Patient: sex M, age 66
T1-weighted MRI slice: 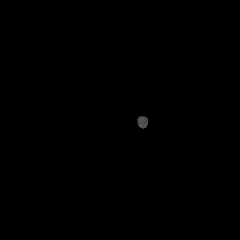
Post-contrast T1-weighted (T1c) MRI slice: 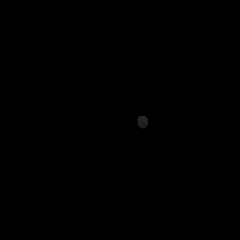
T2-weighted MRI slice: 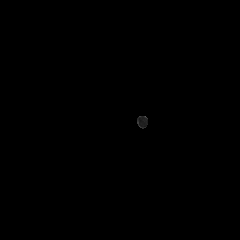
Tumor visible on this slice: no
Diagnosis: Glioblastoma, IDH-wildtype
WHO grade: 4